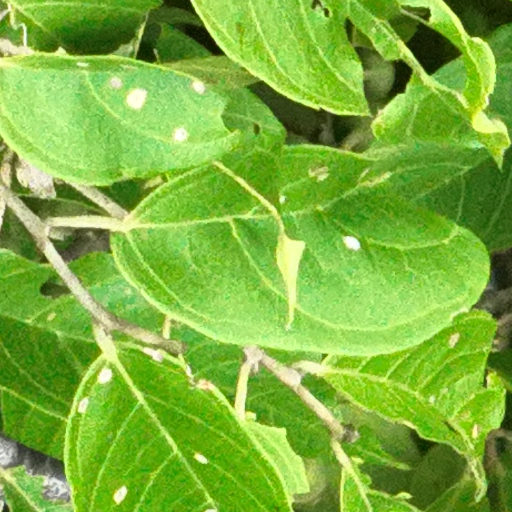
Species: Quararibea stenophylla
GBIF accepted scientific name: Quararibea stenophylla
Crown area (m\u00b2): 28.243